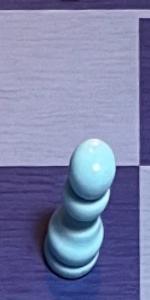
Label: Pawn_White